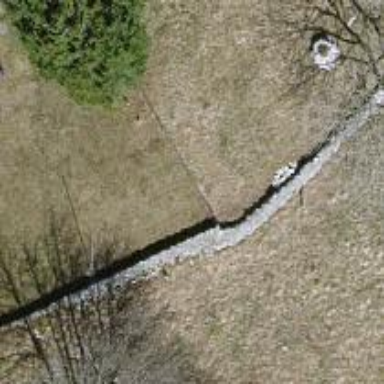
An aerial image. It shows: Wall is shown in the image.